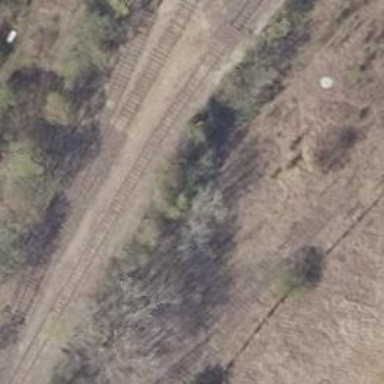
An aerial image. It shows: Railway yard used for servicing trains.